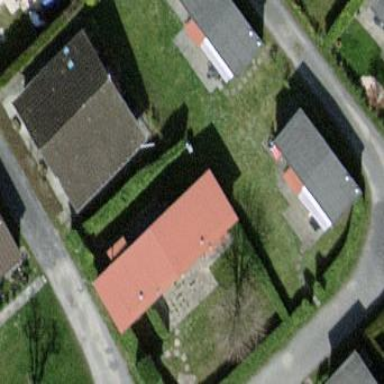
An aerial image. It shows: Static caravan building.